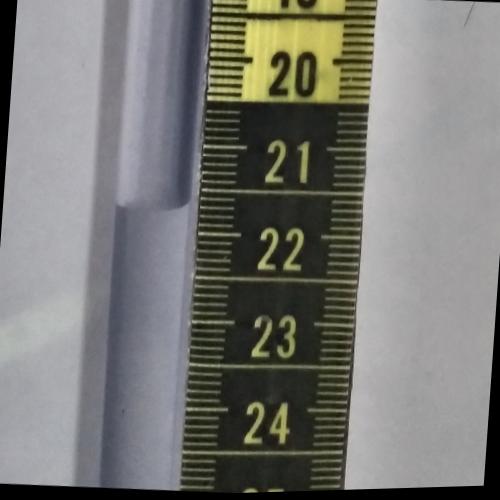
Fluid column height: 21.7 cm